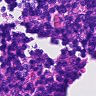
Metastatic tissue present: no